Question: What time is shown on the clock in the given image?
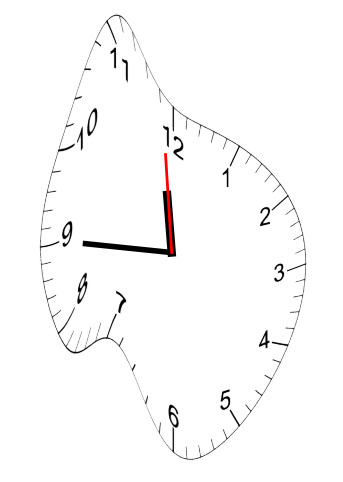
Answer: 11:44:59